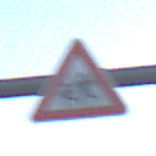
Verkehrszeichen: KinderRechts
Umgebung: Outdoor, Nature
Tageszeit: SunriseSunset
Wetter: Clear
Licht: Natural
Jahreszeit: NotSpecified
Kontrast: LowContrast